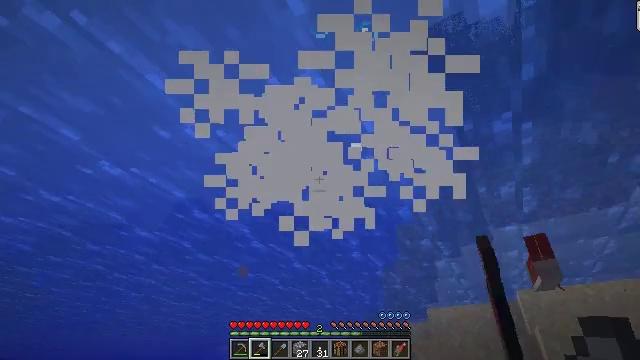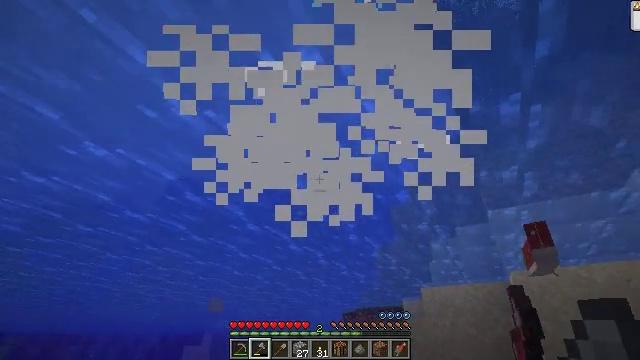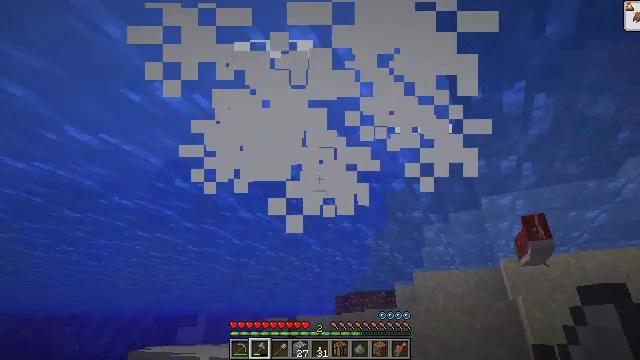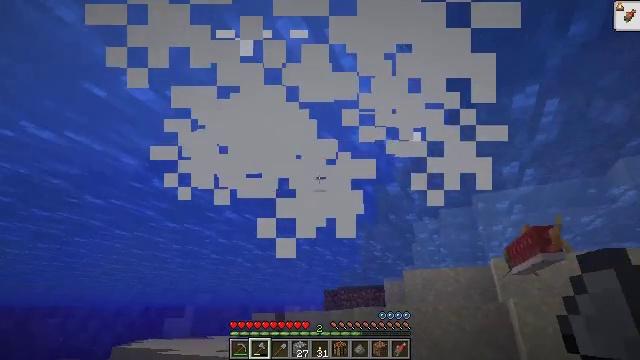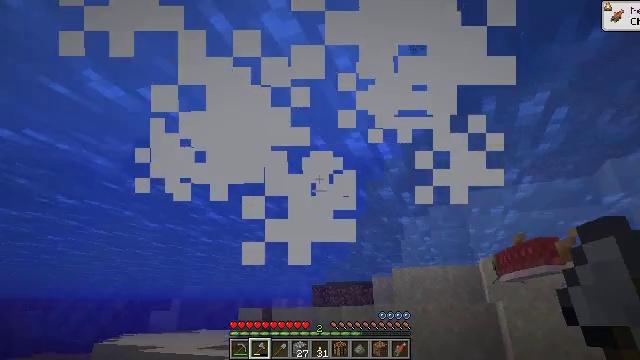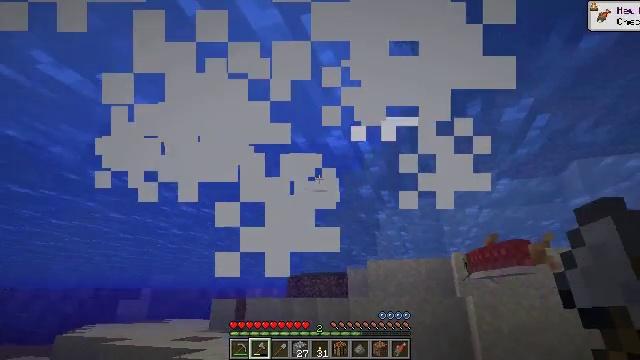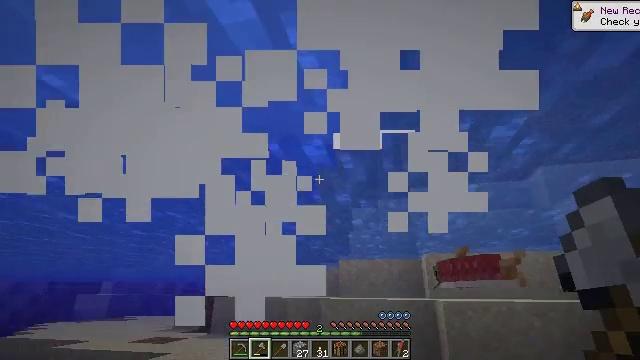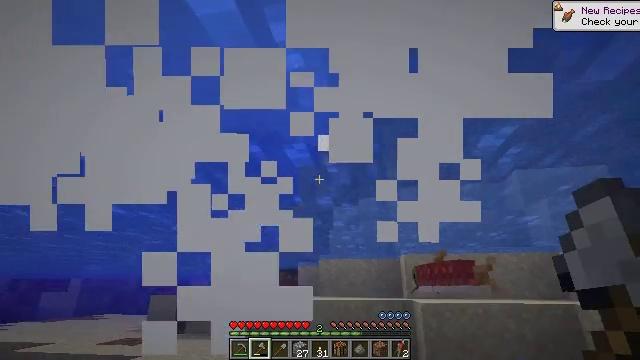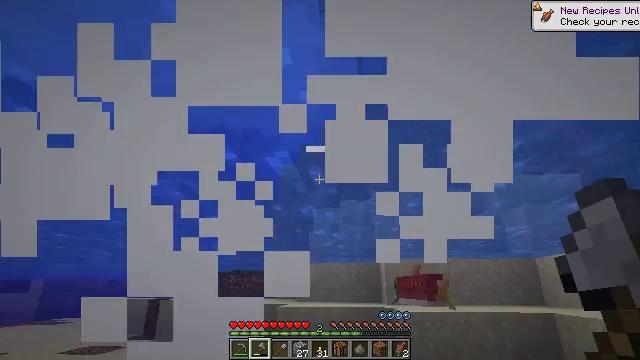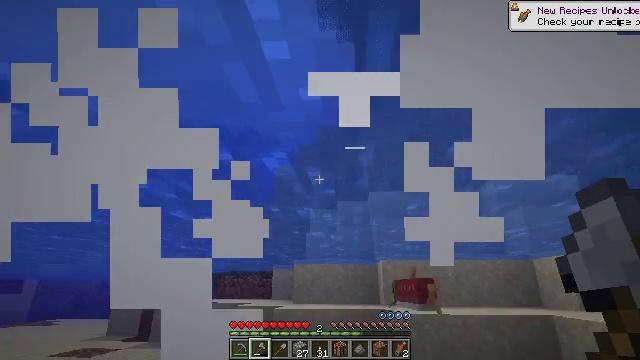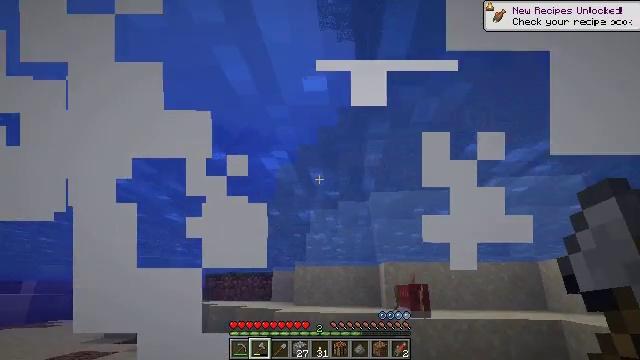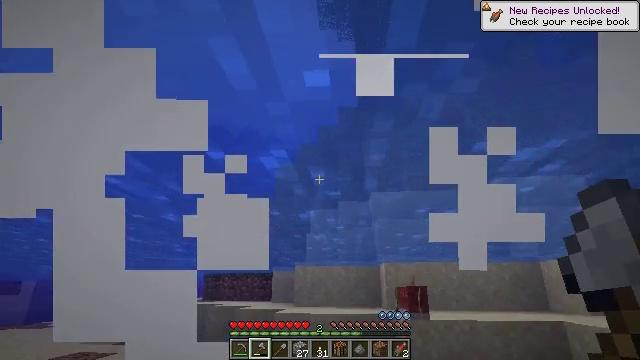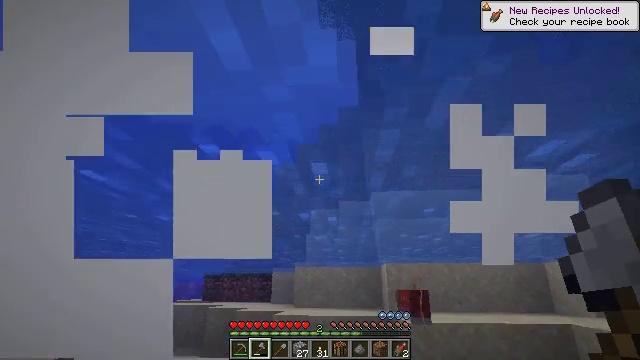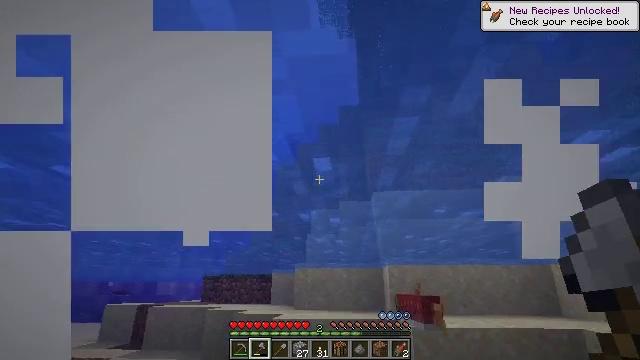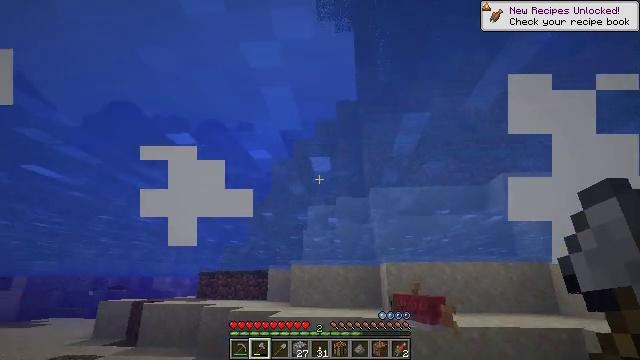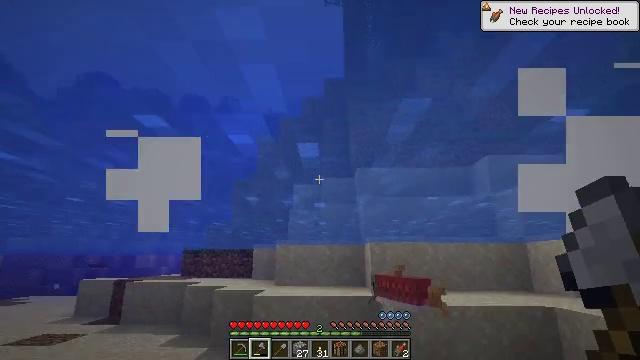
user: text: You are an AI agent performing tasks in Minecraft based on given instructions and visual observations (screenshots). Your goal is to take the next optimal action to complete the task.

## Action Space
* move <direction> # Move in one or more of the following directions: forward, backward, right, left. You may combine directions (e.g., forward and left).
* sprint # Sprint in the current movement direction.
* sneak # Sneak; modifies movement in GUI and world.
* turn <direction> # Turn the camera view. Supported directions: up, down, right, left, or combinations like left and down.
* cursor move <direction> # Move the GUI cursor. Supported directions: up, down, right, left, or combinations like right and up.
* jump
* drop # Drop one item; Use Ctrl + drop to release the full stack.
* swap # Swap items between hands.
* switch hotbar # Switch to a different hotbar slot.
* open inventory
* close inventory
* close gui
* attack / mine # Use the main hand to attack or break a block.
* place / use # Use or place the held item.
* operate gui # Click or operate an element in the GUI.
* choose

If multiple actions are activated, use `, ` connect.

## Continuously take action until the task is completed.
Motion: motion action
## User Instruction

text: Hunt fish.
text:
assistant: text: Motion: move forward, turn down, jump
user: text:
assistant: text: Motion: move forward, turn right and down, jump
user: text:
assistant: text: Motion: move forward, turn right and down, jump
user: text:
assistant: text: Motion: move forward, turn right and down, jump
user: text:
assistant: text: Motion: move forward, turn right and down, jump
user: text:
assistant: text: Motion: move forward, turn right and down
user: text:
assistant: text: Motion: move forward, turn right
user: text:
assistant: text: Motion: move forward, turn right
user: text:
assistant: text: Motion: move forward
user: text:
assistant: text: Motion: move forward
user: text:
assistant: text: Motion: move forward
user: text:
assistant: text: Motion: move forward
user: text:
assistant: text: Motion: move forward, jump
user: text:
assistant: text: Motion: move forward, jump
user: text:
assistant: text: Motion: move forward, turn right and down, jump
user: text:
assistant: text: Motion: move forward, turn right and down, jump
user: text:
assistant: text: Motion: move forward, turn right and down, jump
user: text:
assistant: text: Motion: move forward, turn right and down, jump
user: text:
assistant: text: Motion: move forward, turn right and down, jump
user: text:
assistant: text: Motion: move forward, turn right and down, jump
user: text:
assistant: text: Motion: move forward, turn right and down
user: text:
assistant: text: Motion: move forward, turn right
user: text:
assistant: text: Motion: move forward
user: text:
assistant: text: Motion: move forward
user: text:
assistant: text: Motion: move forward, turn left and down
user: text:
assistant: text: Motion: move forward, turn left and down
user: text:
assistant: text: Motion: move forward, turn left and down
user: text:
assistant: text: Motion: move forward, turn left and down
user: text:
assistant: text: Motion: move forward, turn left and down
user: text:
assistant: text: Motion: move forward, turn left and down